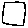
Label: square